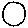
Label: circle